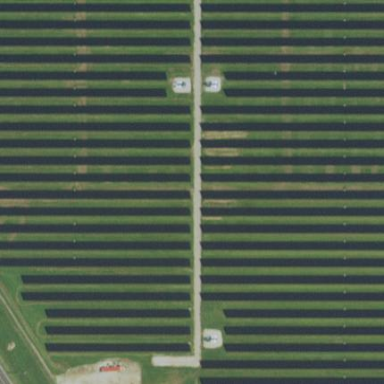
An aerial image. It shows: Solar power plant with photovoltaic technology surrounded by fence.